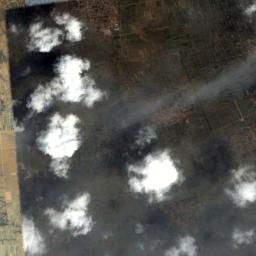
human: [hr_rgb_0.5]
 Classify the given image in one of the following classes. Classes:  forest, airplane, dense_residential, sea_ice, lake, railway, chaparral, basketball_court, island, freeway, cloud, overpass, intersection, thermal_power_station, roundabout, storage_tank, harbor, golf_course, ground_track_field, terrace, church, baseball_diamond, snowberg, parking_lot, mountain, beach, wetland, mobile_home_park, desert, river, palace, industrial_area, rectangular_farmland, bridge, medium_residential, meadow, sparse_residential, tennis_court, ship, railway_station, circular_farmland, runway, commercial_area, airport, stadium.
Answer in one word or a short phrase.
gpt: cloud